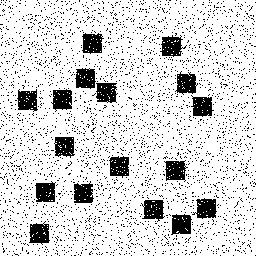
Squares: 17
Triangles: 0
Stars: 0
Total shapes: 17